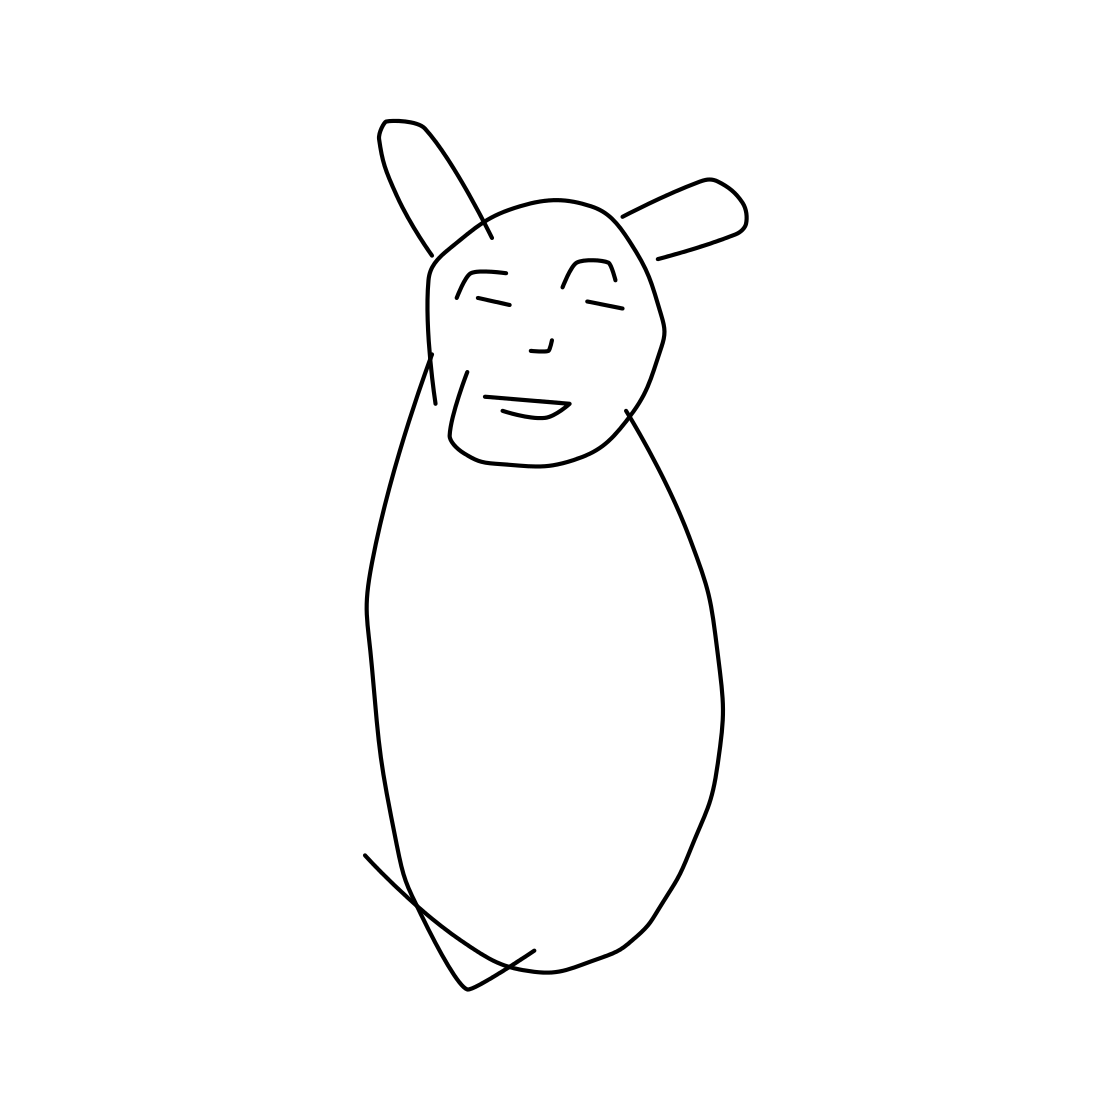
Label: squirrel